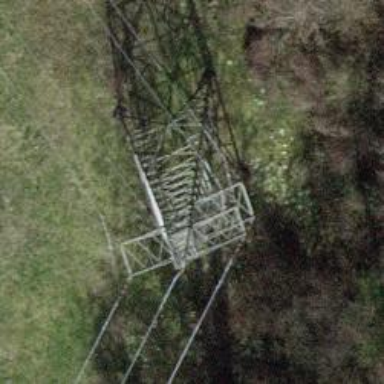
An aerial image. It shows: Power line in the image.